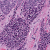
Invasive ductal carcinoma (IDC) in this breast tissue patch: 1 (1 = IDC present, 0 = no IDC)